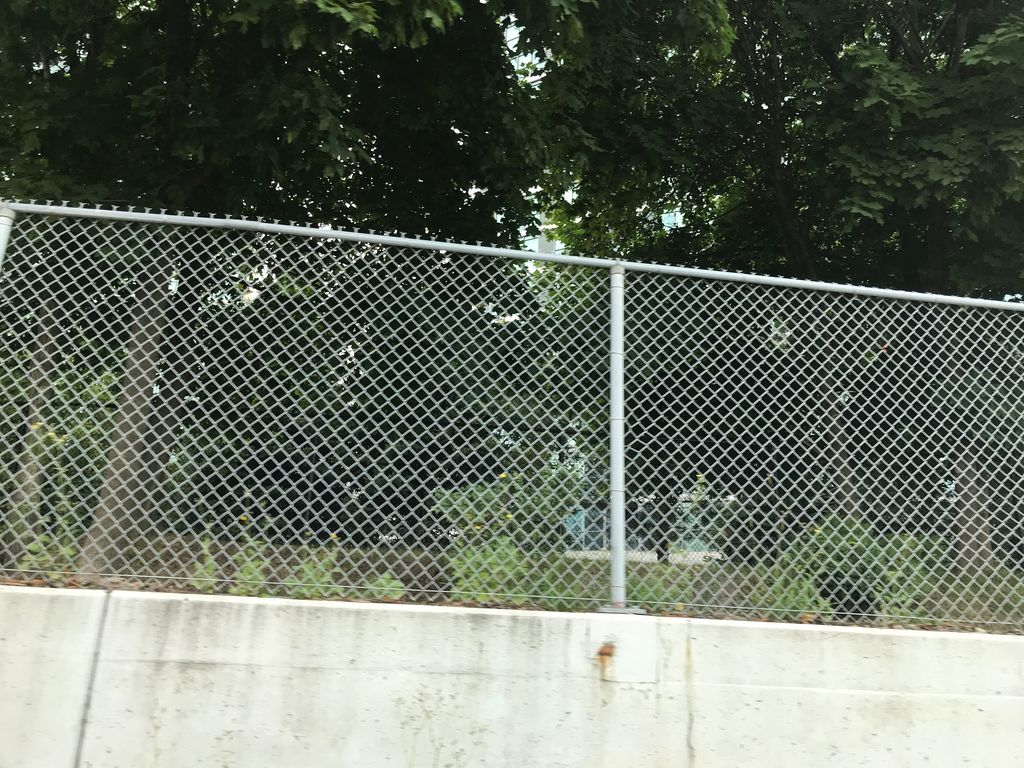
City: toronto